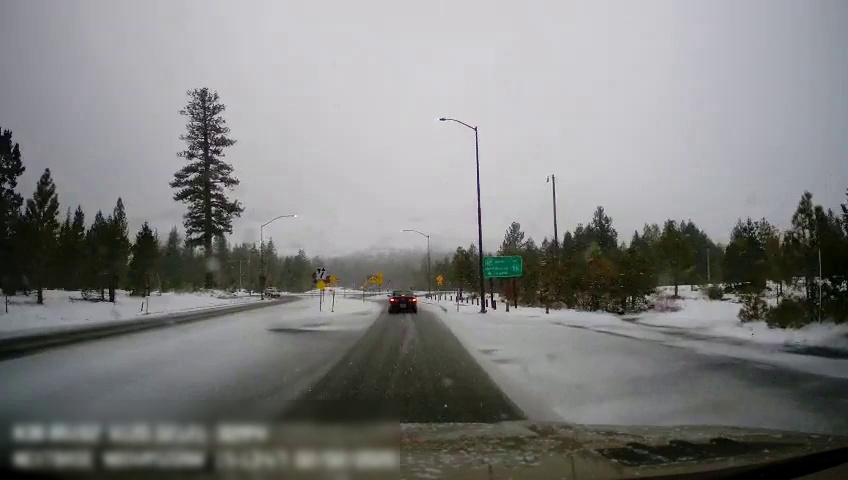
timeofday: Day
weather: Snowy
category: Drivable Space
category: Vehicles | Car
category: Vehicles | Car
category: Traffic | Signs
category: Traffic | Signs